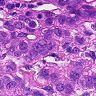
Metastatic tissue present: yes